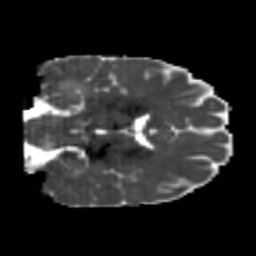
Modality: MD
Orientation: coronal
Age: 20
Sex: male
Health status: healthy
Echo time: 0.074 s